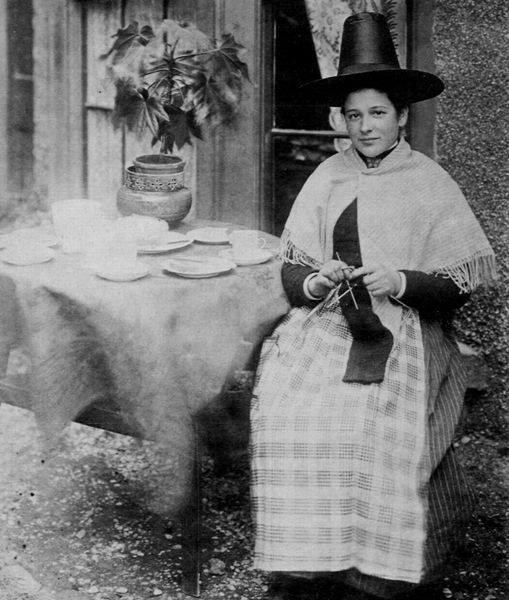
Titel: Häkelnde Frau in walisischer Tracht
Künstler: Francis Frith
Schlagwörter: blätter, hand, umhang, weiß, mädchen, sitzen, blume, blumen, fenster, frau, glas, grau, hut, kariert, kleid, licht, mund, nase, ohr, schwarz, stuhl, terasse, tisch, tische, tür, blick, dame, haus, schal, tuch, haube, karo, muster, rock, zylinder, wand, arm, arme, augen, gesicht, teller, hände, portrait, porträt, tischbein, tischdecke, tischtuch, vorhang, boden, fransen, haare, pose, sitzend, stoff, decke, blatt, pflanze, kinn, lippen, ohren, genre, garten, vase, deutschland, blumentopf, lächeln, schürze, topf, blumenvase, sitz, haltung, amerika, bank, tafel, gardine, steif, vorhänge, weiblich, draussen, handarbeit, stricken, wolle, gestreift, streifen, tasse, nadel, socke, socken, sticken, hutkrempe, stola, foto, fotografie, photographie, karos, eingang, veranda, porzellan, kiesel, geschirr, schwarz weiss, hausfrau, photo, tracht, tassen, untertassen, topfpflanze, verschwommen, aussen, nadeln, hausarbeit, tirol, difus, drau, unterteller, pfalnze, mexiko, strickzeug, trachtenhut, häkeln, zottel, umhanf, inka, südamerika, poncho, zotteln, sozialgeschichte, volkstracht, östtereich, peru, pflanzentopf, übertopf, beschäftigung, hobby, stricknadel, ahndarbeit, baern, baptistin, blucmetpof, strickerin, stricknadeln, strickstrumpf, mormon, mormonin, strichend, frau hut stricken teller vase